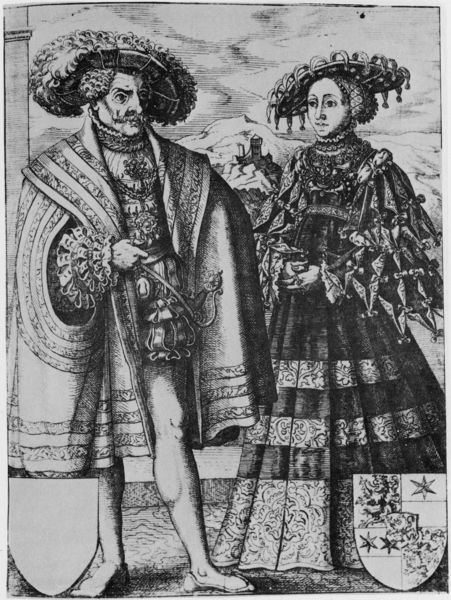
Titel: Bildnis von Ludovicus VIII
Künstler: Jost Amman
Institution: (Seriendruck)
Schlagwörter: berg, hand, himmel, mann, umhang, weiß, wolken, landschaft, frau, hintergrund, hut, hüte, kleid, paris, profil, schmuck, schwarz, dame, schloss, ornament, rock, barock, kleidung, bildnis, portrait, porträt, mantel, reich, adel, familie, paar, borte, gotik, renaissance, vornehm, adelige, kopfbedeckung, bein, holzschnitt, schuhe, stab, fels, grafik, pfeife, verzierung, streifen, faltenwurf, wade, strümpfe, burg, bayern, münchen, stern, vulkan, technik, druck, druckgraphik, schwarz-weiss, sterne, stich, schwert, herrscher, brokat, fürst, wappen, ehepaar, barett, portät, mittelalter, herzog, reichtum, adelig, löwe, london, prunk, borde, kupferstich, vesuv, sachsen, holbein, burgberg, schaube, paarbildnis, sachen, wappe, deuschland, vornehmes paar, wapenschild, holbei